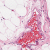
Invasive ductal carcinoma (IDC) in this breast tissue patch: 0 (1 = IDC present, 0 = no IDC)